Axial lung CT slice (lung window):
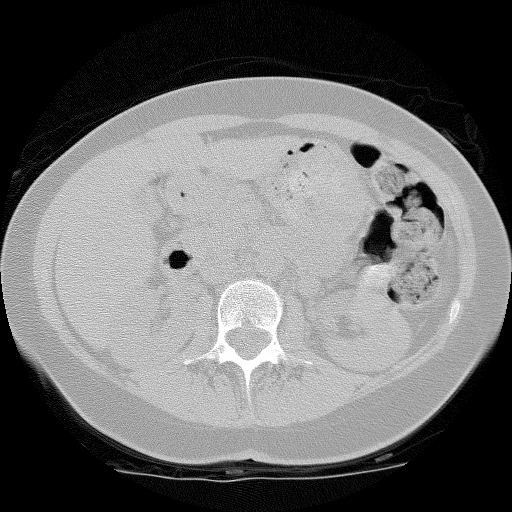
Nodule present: no